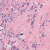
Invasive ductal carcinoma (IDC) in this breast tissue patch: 1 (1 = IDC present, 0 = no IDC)